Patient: sex F, age 80
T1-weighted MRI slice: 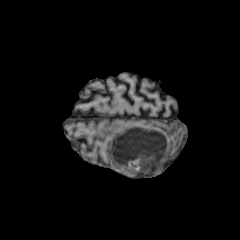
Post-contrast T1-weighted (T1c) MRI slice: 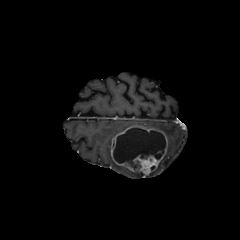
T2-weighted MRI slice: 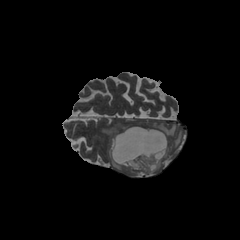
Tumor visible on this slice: yes
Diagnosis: Glioblastoma, IDH-wildtype
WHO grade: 4